Question: I called "Rasphone.exe" from my C code using "ShellExecuteEx" to create a dial-up connection. I found different behaviour on Windows XP and Windows 7.
Behavior in Windows XP :
The RASDial connection gets created without any Pop-up Window.
Behaviour in Windows 7 :
A DialUp window Pops up asking number to be dialed. I didnt enter any number, and clicked "Dial" button. Connection gets connected. The below is the snap-shot window which I get in windows 7?

What is the reason for the difference in behaviour?
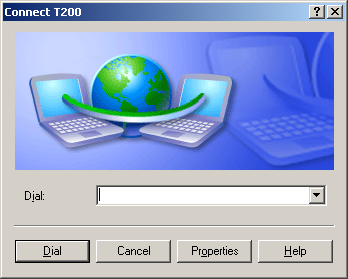
Answer: > What is the reason for the difference in behaviour?
Windows 7 is a different operating system than Windows XP. Before Metro was invented, the Windows team didn't have anything to do, so they sat around changing a bunch of old code just to see if anyone noticed. Looks like you've found one of the things they changed.
No worries, though. The code you had was doomed in the first place. The proper way to dial a network connection is not to launch the network dialer application, it's to call the API provided for this purpose.
The name of the API you want is WinINet, and you'll find the documentation for it <URL>.
Of course, they've changed this, too. Starting with Windows Vista, this function uses the <URL> functions directly.